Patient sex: M
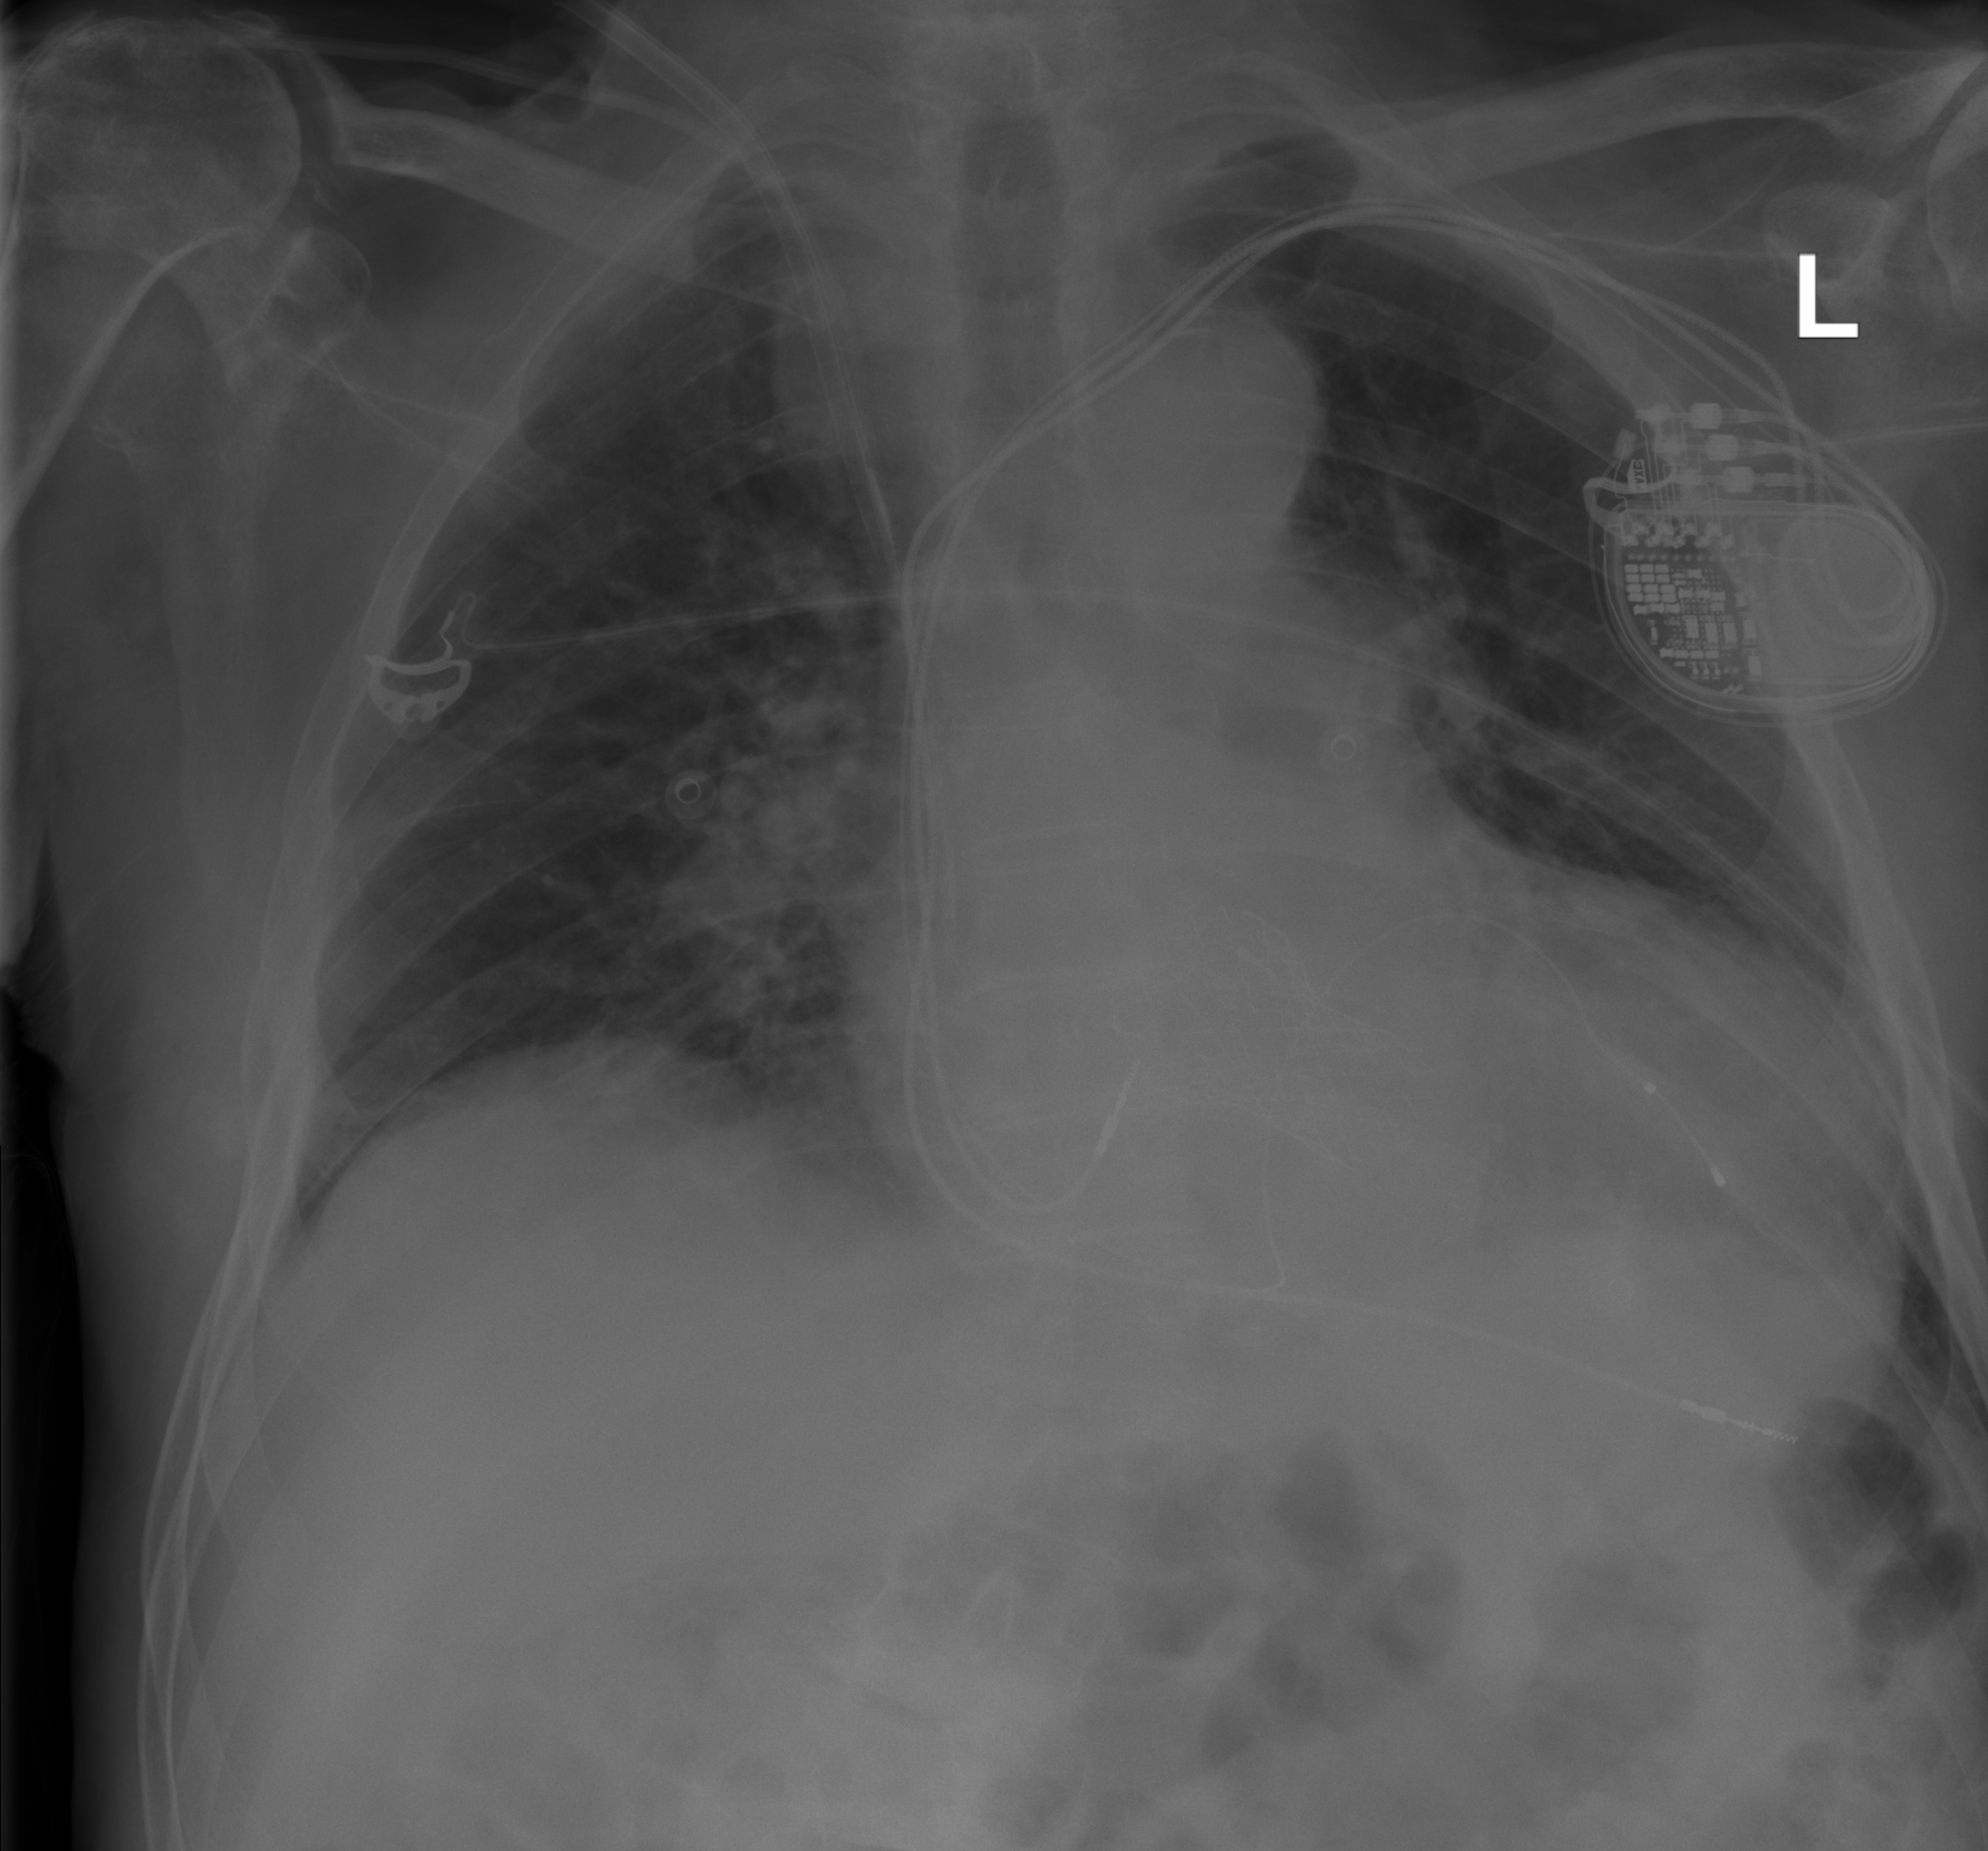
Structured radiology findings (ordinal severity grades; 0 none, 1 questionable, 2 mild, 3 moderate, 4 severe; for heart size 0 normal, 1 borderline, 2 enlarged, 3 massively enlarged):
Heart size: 2
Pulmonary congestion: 2
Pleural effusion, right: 0
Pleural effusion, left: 0
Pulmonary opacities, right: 0
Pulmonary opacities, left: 0
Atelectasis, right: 0
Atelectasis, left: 0